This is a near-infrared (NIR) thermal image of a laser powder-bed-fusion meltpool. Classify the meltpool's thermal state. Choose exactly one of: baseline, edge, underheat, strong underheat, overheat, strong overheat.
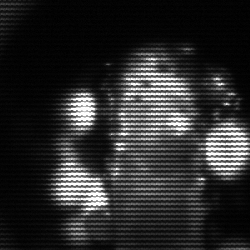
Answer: strong underheat